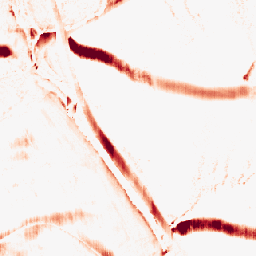
Category: morphological
Decomposition family: morphological_rect
Decomposition parameters: operation: opening
width: 5
height: 20
Upsampling method: area
Upsampling parameters: scale: 8
Upsampling scale: 8